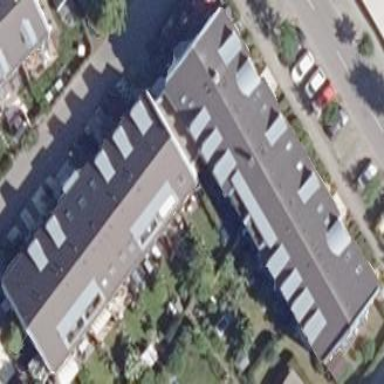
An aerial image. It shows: White apartment building with gabled grey roof.